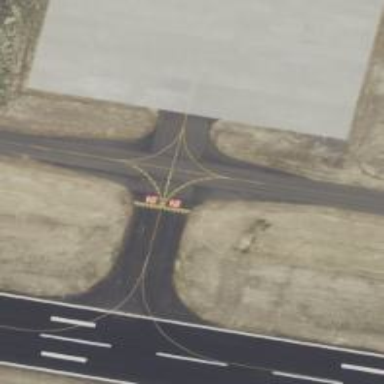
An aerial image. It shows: Image of taxiway at airport.